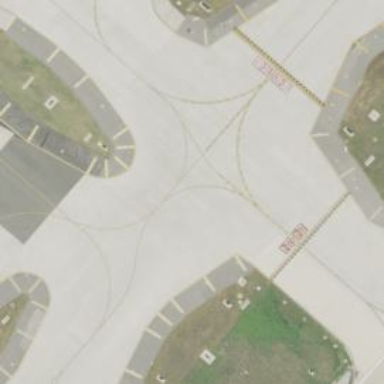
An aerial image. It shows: Image of taxiway at airport.